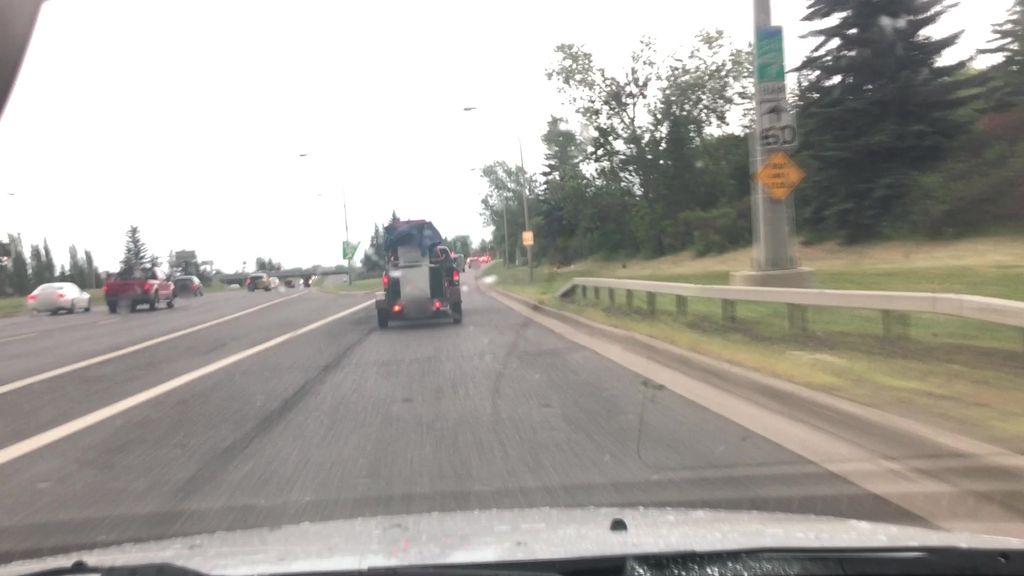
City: edmonton